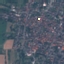
Label: Residential